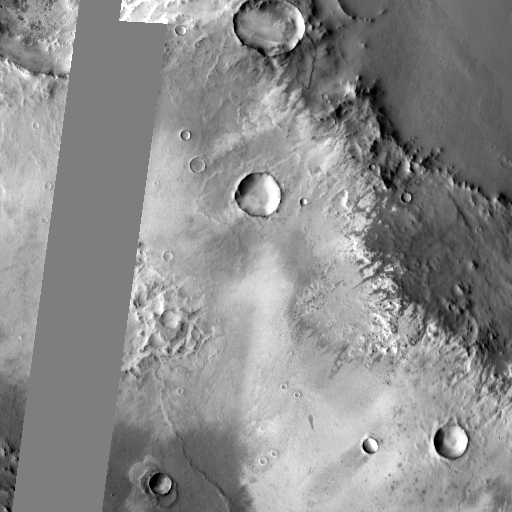
Crater classes present: Background, Other, Layered, Buried